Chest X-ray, PA view. Patient: 56 years old, sex F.
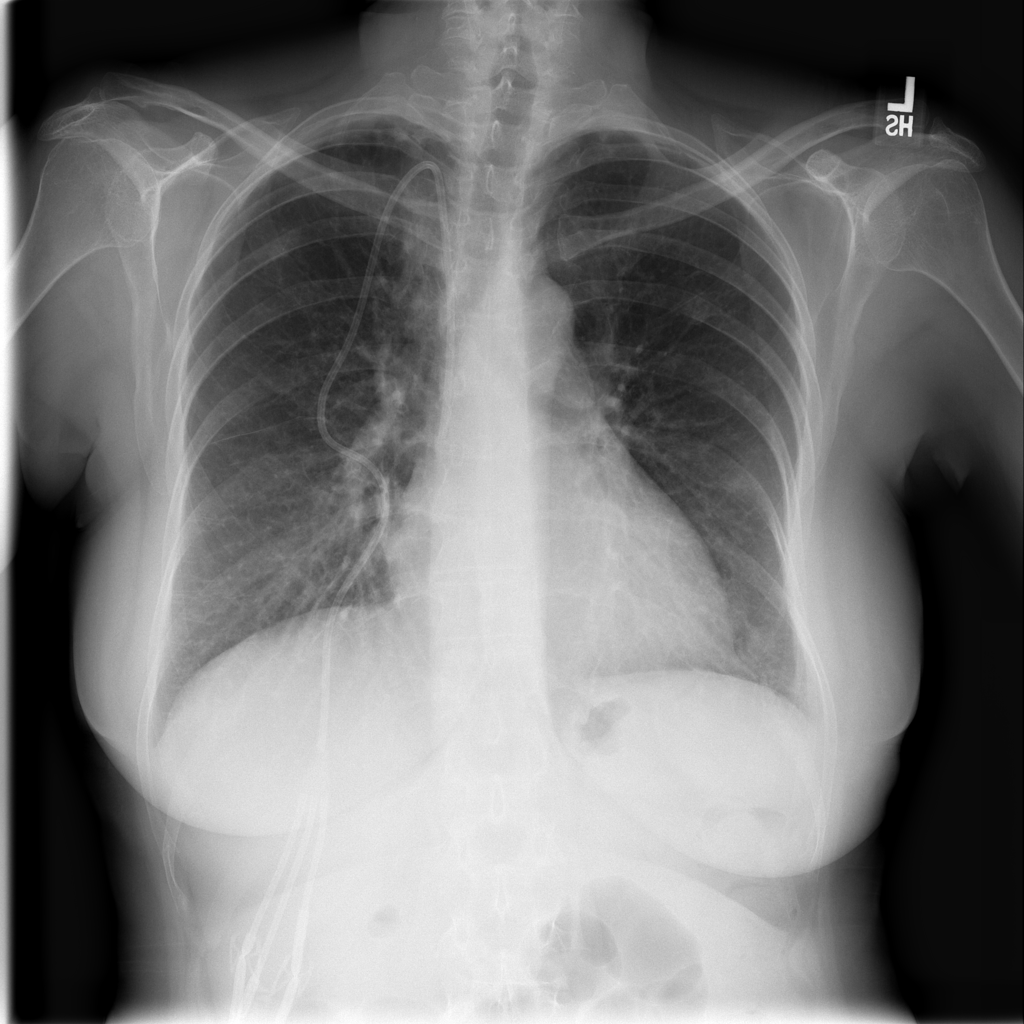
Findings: Infiltration, Nodule